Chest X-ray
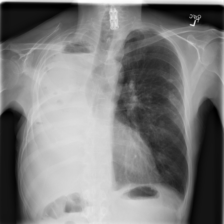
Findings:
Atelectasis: negative
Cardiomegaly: negative
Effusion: negative
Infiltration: negative
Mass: negative
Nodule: negative
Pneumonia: negative
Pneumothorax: negative
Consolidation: negative
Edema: negative
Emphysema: negative
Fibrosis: negative
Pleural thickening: negative
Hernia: negative